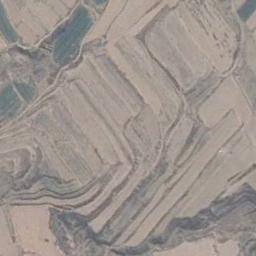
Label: terrace